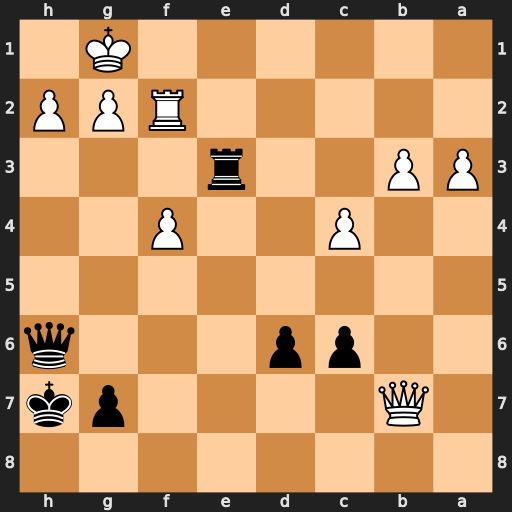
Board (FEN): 8/1Q4pk/2pp3q/8/2P2P2/PP2r3/5RPP/6K1
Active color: b
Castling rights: -
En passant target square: -
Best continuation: Re1+ Rf1 Qe6 g3 Qe3+